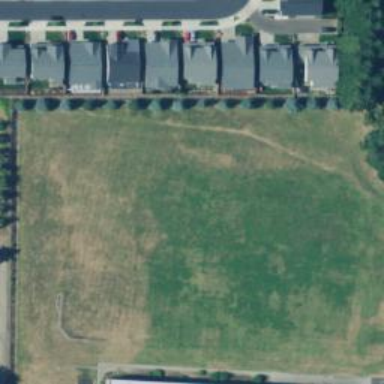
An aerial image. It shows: Soccer pitch for leisureland activities.